Question:
Hi,
I am making a touch enabled signing app using 2 HTML Canvas. In the screenshot attached below, i am able to sign on my tablet on 1st canvas and on the second canvas as well without scrolling the scroll-bar on the right. If i scroll and bring the 2nd canvas in complete focus, then my signing stops working on the 2nd Canvas. It seems that on scrolling i am not calculating the coordinates well.
Here is the code that i am using to get the co ordinates and pass that to my Drawer method.
'''
var coors = {
x: event.targetTouches[0].pageX ,
y: event.targetTouches[0].pageY
};
// Now we need to get the offset of the canvas location
var obj = signCanvas;
if (obj.offsetParent) {
do {
coors.x -= obj.offsetLeft;
coors.y -= obj.offsetTop;
}
while ((obj = obj.offsetParent) != null);
}
'''
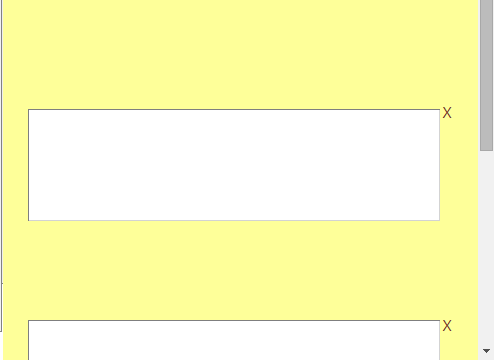
Answer: Try the following instead:
'''
var rect = signCanvas.getBoundingClientRect(); // absolute position of canvas
var coors = {
x: event.targetTouches[0].clientX - rect.left,
y: event.targetTouches[0].clientY - rect.top
};
'''
and of course, comment out/remove the rest of the adjustment code for the coordinates.